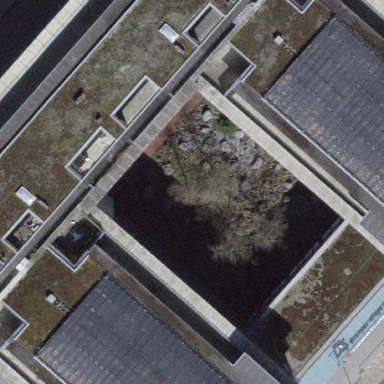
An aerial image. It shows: Commercial building.